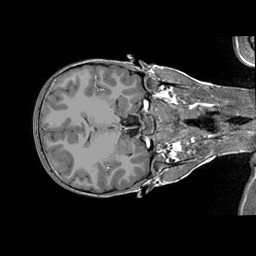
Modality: T1w
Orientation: axial
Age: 8
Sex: male
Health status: ill